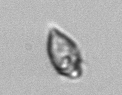
Label: Oxytoxum